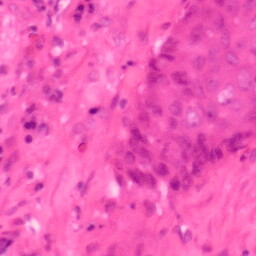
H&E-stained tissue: Colon